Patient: sex F, age 71
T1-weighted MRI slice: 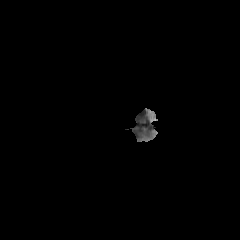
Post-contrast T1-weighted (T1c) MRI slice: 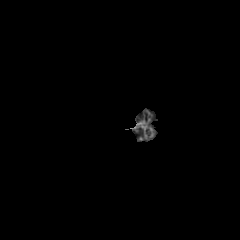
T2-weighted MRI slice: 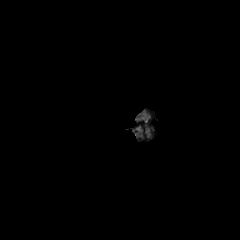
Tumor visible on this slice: no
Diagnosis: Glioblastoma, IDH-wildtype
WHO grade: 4